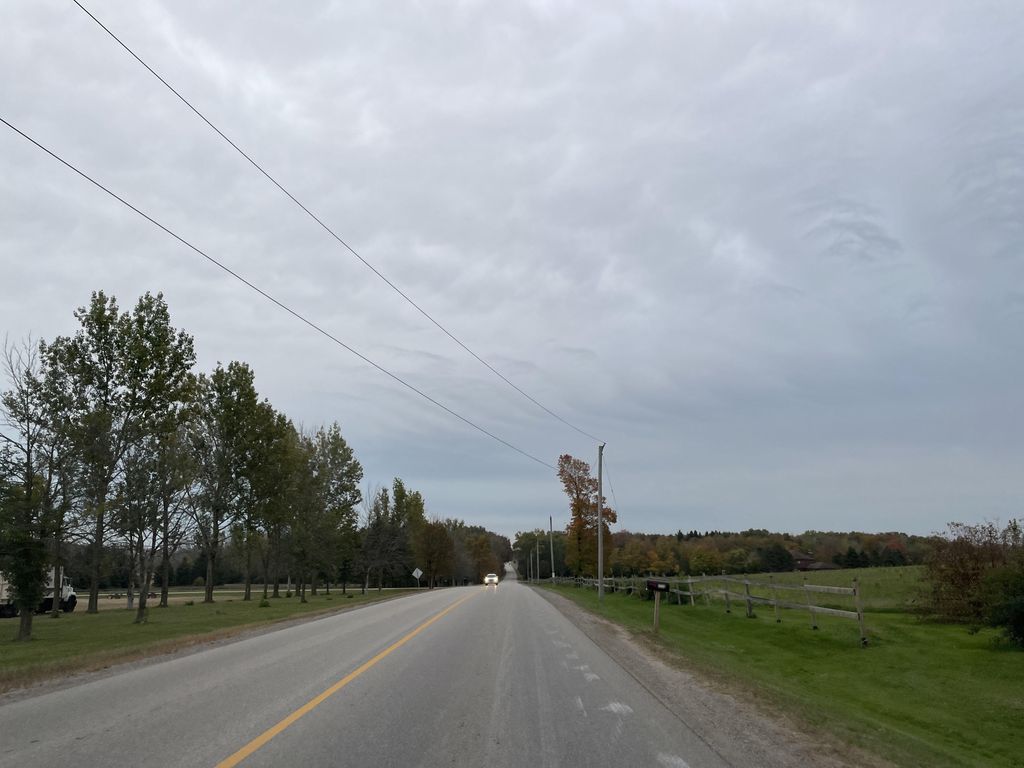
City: kitchener-waterloo